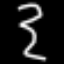
Label: squiggle